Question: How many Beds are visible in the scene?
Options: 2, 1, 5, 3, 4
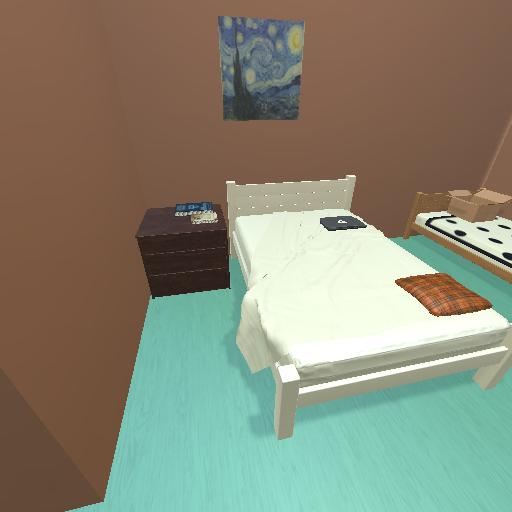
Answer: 2